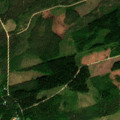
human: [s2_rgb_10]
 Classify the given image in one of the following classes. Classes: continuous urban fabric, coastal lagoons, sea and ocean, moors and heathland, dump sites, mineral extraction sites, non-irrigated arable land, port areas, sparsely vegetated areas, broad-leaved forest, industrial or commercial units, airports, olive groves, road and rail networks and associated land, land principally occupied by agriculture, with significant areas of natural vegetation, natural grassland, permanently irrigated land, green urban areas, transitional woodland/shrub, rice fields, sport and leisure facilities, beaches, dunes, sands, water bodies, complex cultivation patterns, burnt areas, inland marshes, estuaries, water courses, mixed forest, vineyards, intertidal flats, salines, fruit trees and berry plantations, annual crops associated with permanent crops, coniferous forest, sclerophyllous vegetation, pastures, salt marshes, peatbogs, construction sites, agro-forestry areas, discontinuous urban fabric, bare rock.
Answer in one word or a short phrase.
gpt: coniferous forest, mixed forest, transitional woodland/shrub